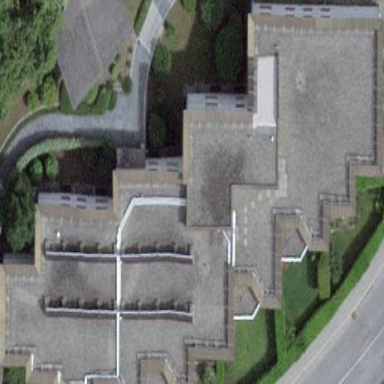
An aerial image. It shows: Building with flat roof made of gravel.